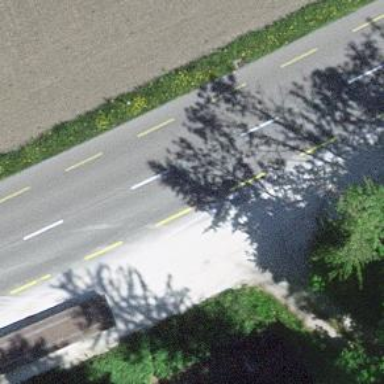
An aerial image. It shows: Primary highway with asphalt surface and designated lane for cyclists.